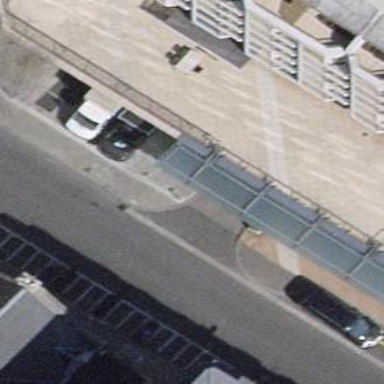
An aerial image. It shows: Lift gate barrier.